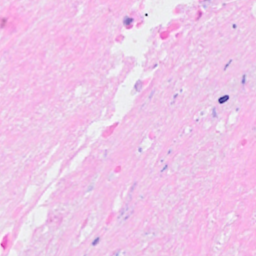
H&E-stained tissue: Breast